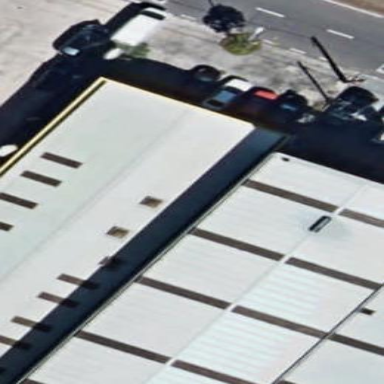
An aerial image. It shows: Warehouse building.